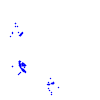
Particle: kaon